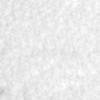
Label: no_change